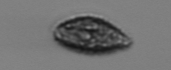
Label: Pseudochattonella_farcimen